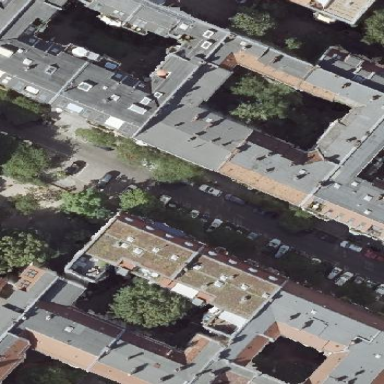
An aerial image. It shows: Grey apartment building with red gambrel roof made of roof tiles.